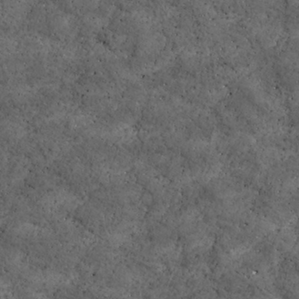
Label: non_frost